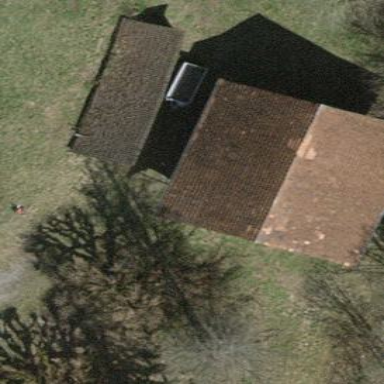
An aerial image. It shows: Shed.